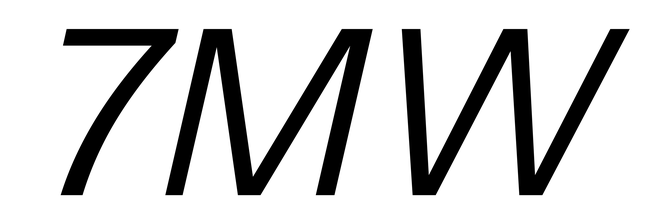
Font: InstrumentSans-Italic_Italic